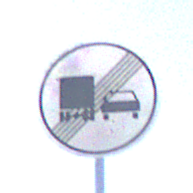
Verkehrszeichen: EndeUeberholverbotKraftfahrzeuge
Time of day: Midday
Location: Outdoor (RoadRail)
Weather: Clear
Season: Summer
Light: Natural